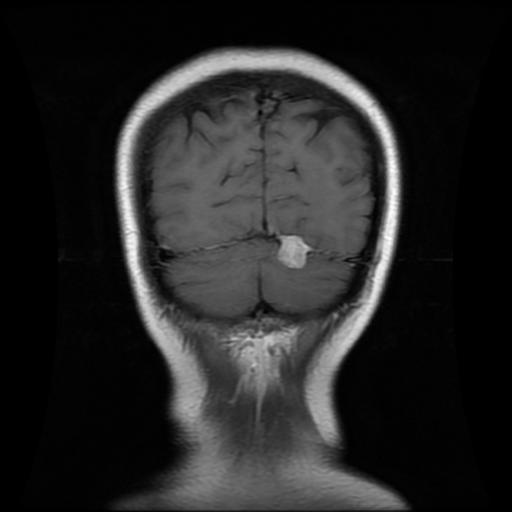
Label: meningioma